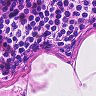
Metastatic tissue present: no